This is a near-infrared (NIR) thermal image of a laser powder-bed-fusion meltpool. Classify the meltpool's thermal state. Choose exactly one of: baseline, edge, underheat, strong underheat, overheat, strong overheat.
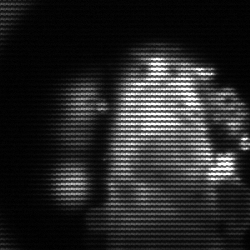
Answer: strong underheat